Question: My goal is to simply send the correct 'button.titleLabel.text' to the handleLongPress function of my view controller. This is my function:
'''
- (IBAction)handleLongPress:(UILongPressGestureRecognizer *)sender {
UILongPressGestureRecognizer *lpgr = [[UILongPressGestureRecognizer alloc]
initWithTarget:self action:@selector(handleLongPress:)];
lpgr.minimumPressDuration = 1.0;
[self setUserIntendsToChangeUIsoTheUIisLockedUntilUserSelection:YES];
NSLog(@"sender? %@", sender);
if ([sender.view isKindOfClass:[UIButton class]]) {
self.myButton = (UIButton *)sender.view;
NSLog(@"!!!!! %@", self.myButton.titleLabel.text);
[self.view addSubview:self.scrollPickerView];
}
}
'''
This is my storyboard of which I have created a referencing outlet collection of buttons "H", "Cl", "C" etc etc.

Each button does respond to the 'UILongPressGesture', however the logged message 'NSLog(@"!!!!! %@", self.myButton.titleLabel.text);' always references the same UIButton "C", even if I hold a different button. What have I done wrong? How can I get each button to send its title to the handleLongPress function?
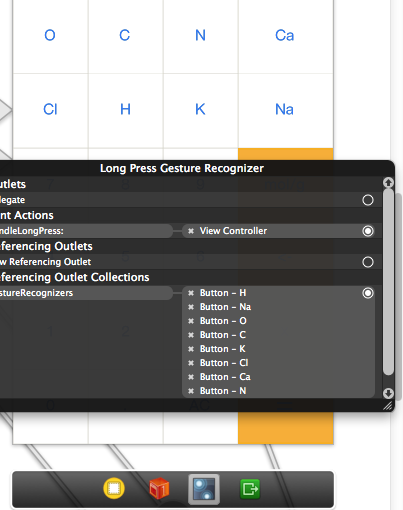
Answer: I've run into this before. In Interface Builder, you only have 1 'UILongPressGestureRecognizer'. You need a separate 'UILongPressGestureRecognizer's for each view. What you should see in Interface Builder is a long row of 'UILongPressGestureRecognizer' icons on the bottom bar.
As a side note:
'''
UILongPressGestureRecognizer *lpgr = [[UILongPressGestureRecognizer alloc]
initWithTarget:self action:@selector(handleLongPress:)];
lpgr.minimumPressDuration = 1.0;
'''
is wasted code. You create a new variable and do nothing with it.